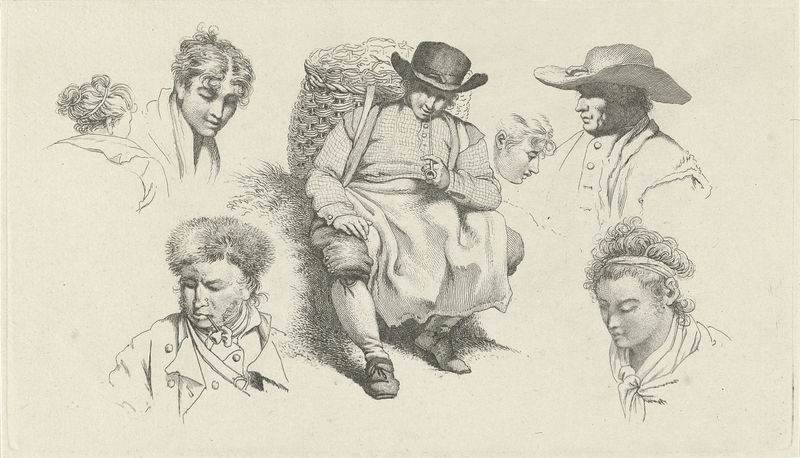
Titel: Studieblad met figuren en een rustende visboer met pijp
Künstler: Jacob Ernst Marcus
Standort: Amsterdam
Institution: Rijksmuseum
Schlagwörter: hat, men, people, white, women, black, female, figures, hair, portrait, sitting, woman, man, head, child, male, drawing, paper, black and white, shadow, hats, line, sketch, curls, faces, rural, basket, cart, back, study, pencil, figure, smoking, carrying, worker, shirt, studies, heads, hairband, straw, unfinished, pipe, curly hair, clay, sketches, pipes, line drawing, villagers, poses, bale, hata, multiple people, sketcj